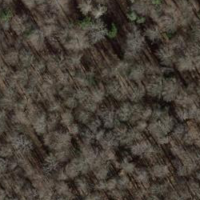
EUNIS habitat code: 41
Species observed at this site:
Cardamine heptaphylla